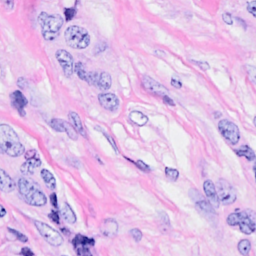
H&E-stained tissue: Breast